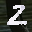
Label: 2